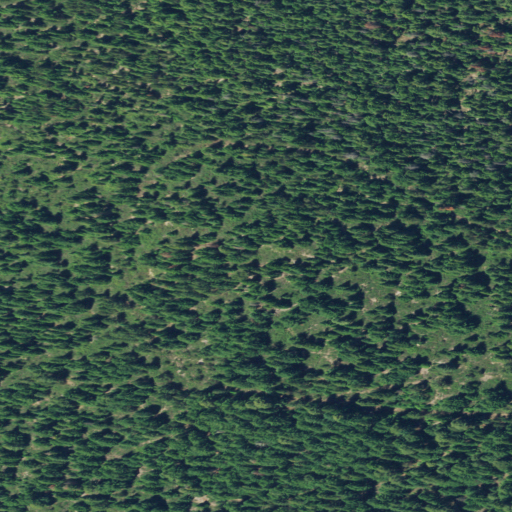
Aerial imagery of mountain in Oregon named McCool Butte containing only evergreen forest